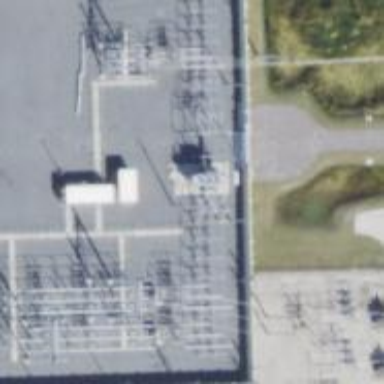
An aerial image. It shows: Switch used for power control.